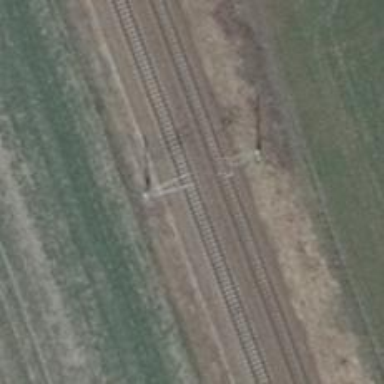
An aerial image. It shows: Railway milestone with catenary mast.